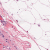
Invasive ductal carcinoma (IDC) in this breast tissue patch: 1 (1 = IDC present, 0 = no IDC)